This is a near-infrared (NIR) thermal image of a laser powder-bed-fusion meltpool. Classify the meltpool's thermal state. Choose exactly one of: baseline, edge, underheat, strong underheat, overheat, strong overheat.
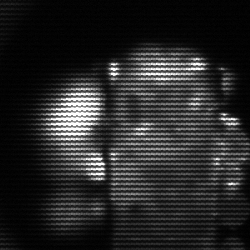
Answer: strong underheat